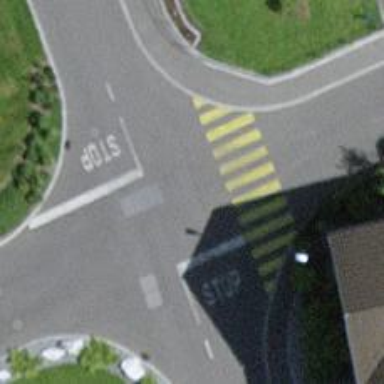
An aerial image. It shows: Uncontrolled road crossing with markings.